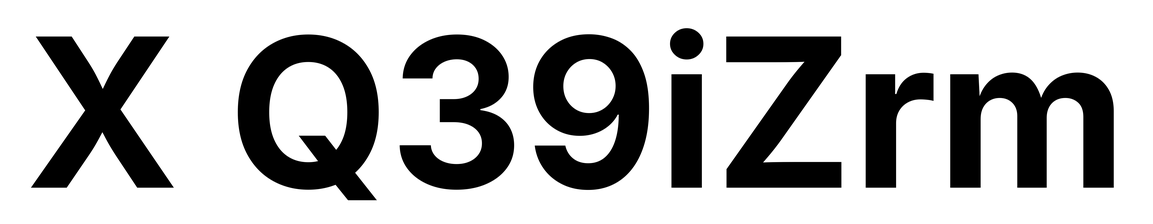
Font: Inter_Bold